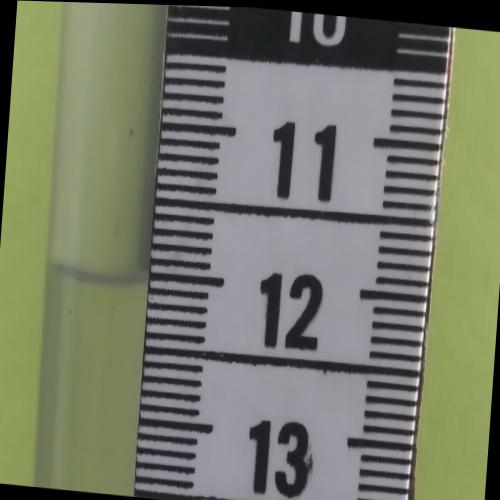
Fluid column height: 12.0 cm